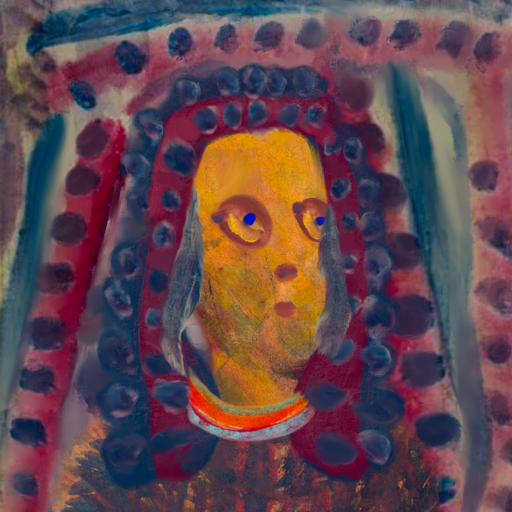
Background: HillGirl, Head And Neck Side: Gypsy_Mother, Face Side: Mother_And_Son_Son, Bust: In_The_Sun, Hair Side: Hill_Girl, Head Accessory: Blank, Second Necklace: Blank, Necklace: Sisters, Baby: Blank